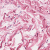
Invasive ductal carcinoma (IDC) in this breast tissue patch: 0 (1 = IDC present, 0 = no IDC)